Question: i have to display data like this in grid view:

the problem is that:
for of manufacturer , model and type, the number of values associated with changes ... that is, there is no fixed numbers of values in this single column. how can i display such a format in my grid view? Kindly help ...
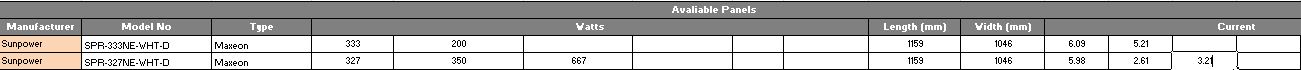
Answer: Could you just place another (nested) gridView in that column? You'd have to use a template column in your parent grid, but then for each row, the number of records in that column could be different.
'''
<asp:GridView ID="parentGridView" runat="server" AutoGenerateColumns="false">
<Columns>
<asp:BoundField DataField="Manufacturer" />
<asp:BoundField DataField="ModelNo" HeaderText="Model No" />
<asp:BoundField DataField="Type" />
<asp:TemplateField HeaderText="Watts">
<ItemTemplate>
<asp:GridView ID="nestedWattsView" runat="server" AutoGenerateColumns="true" ShowHeader="false" />
</ItemTemplate>
</asp:TemplateField>
</Columns>
</asp:GridView>
'''